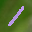
Label: 1